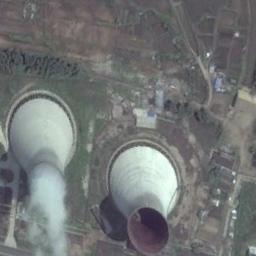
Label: thermal_power_station